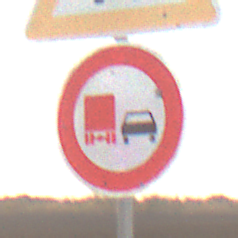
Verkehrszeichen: UeberholverbotKraftfahrzeuge
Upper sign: VerengteFahrbahn
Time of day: MorningAfternoon
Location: Outdoor (Nature)
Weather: Overcast
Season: NotSpecified
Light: Natural